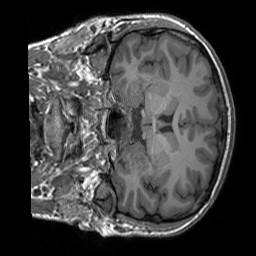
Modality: T1w
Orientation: coronal
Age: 22
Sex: male
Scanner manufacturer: siemens
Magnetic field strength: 3 T
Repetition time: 1.9 s
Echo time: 0.00252 s